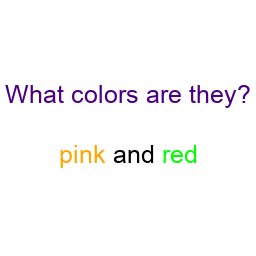
Color: orange, lime
Color name shown: pink, red
Background color: white
Question text color: indigo